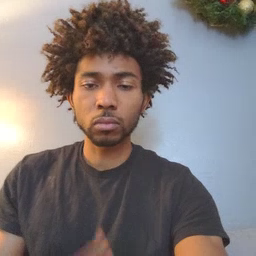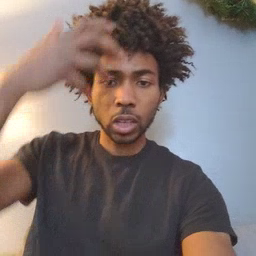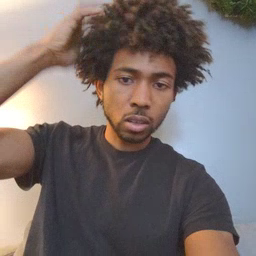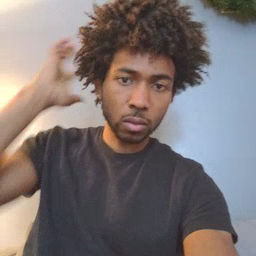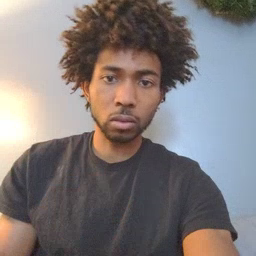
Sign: lion